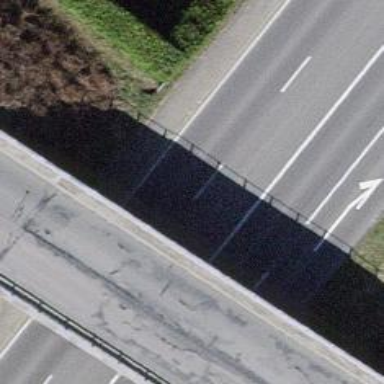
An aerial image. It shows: Asphalt road classified as primary highway.